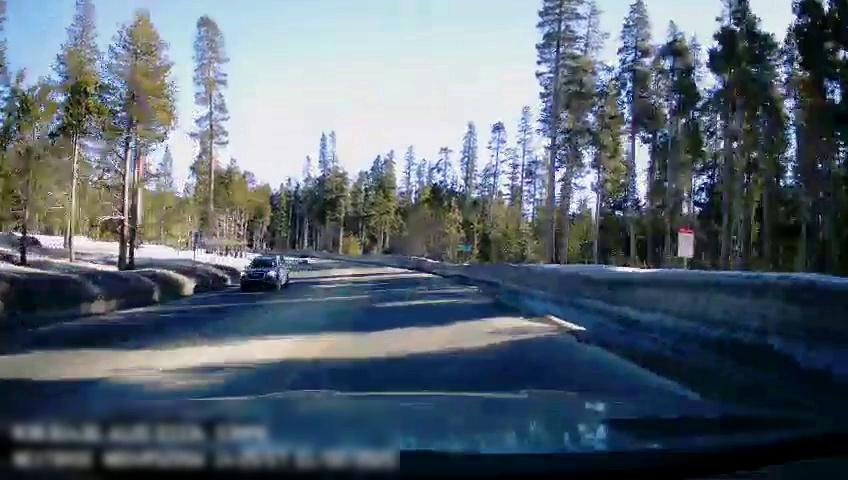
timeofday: Day
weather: Snowy
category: Drivable Space
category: Vehicles | SUV